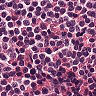
Metastatic tissue present: no